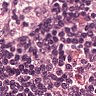
Metastatic tissue present: no